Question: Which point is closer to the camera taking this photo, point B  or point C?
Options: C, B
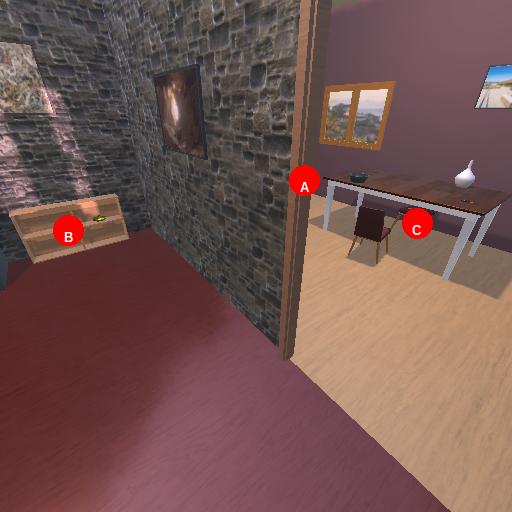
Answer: C